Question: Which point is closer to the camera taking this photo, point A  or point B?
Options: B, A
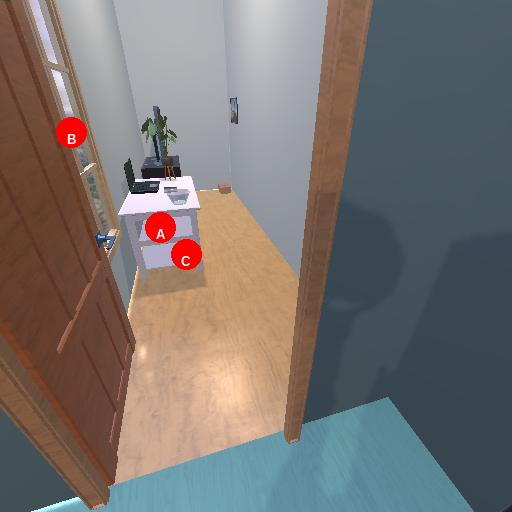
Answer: B